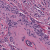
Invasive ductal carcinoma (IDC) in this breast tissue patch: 1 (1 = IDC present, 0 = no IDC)